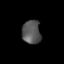
Tissue: lung
Cell type: Myeloid cells
Senescence score: 0.5789
Nuclear area (px): 431
Mean DAPI intensity: 86.55